Question: In place where I use 'require_once('something.php');' I have strange char in html and when I check page on validator:
'''
Validation Output: 1 Error
Error Line 1, Column 1: character "" not allowed in prolog
'''
This only happens when I'm using UTF-8. Earlier I have files in ANSI and it was ok.
Yes I'm changing meta and save all files in UTF-8
I can move code to section body but this is strange for me.

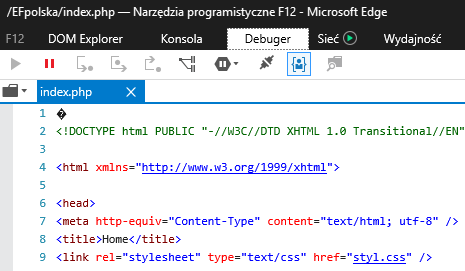
Answer: This is most probably caused by the <URL>. Open any file in some HEX viewer / editor and check the first 3 bytes in that file.
UTF-8 BOM in Windows-1250 encoding looks like this: ''. Or '' in ISO-8859-1. That's 'EF BB BF' in hexadecimal.
Just save your files as UTF-8 . For example <URL> has both options under 'Format' menu:
- -